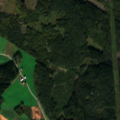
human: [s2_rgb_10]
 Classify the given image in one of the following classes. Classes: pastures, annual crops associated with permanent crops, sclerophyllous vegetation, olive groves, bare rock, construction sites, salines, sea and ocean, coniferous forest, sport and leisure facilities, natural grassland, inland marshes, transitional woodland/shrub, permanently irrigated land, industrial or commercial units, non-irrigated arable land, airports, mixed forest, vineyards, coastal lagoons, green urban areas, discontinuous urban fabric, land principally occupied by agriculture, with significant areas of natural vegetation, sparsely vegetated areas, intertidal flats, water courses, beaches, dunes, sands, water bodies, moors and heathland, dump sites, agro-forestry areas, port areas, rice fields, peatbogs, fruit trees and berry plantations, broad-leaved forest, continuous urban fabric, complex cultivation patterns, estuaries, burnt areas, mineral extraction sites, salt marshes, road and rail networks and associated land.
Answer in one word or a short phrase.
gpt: land principally occupied by agriculture, with significant areas of natural vegetation, coniferous forest, mixed forest, transitional woodland/shrub